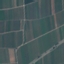
Label: PermanentCrop